Question: I have a tests suites as below
'''
<!DOCTYPE suite SYSTEM "http://testng.org/testng-1.0.dtd" >
<suite name="SailPoint IIQ Suite" preserver-order=true>
<suite-files>
<suite-file path="Test1.xml"></suite-file>
<suite-file path="Test2.xml"></suite-file>
<suite-file path="Test3.xml"></suite-file>
</suite-files>
</suite>
'''
So , I want Jenkins should show, test results tables based on Suites Names but it shows tables based on Java package names as
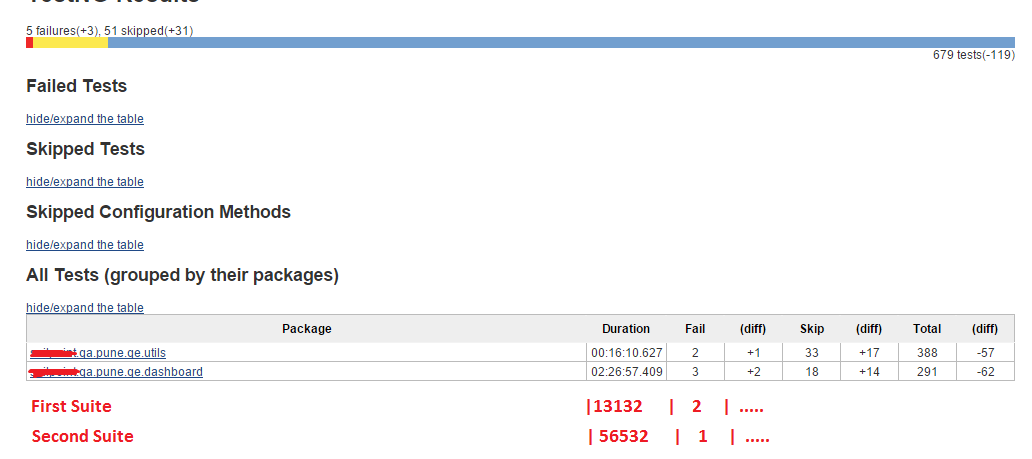
Answer: You can use HTML Plugins and print html output to see results as per your requirement.
<URL>